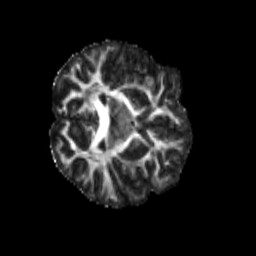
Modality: FA
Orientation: axial
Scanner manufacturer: siemens
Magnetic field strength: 3 T
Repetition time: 4 s
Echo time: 0.0594 s